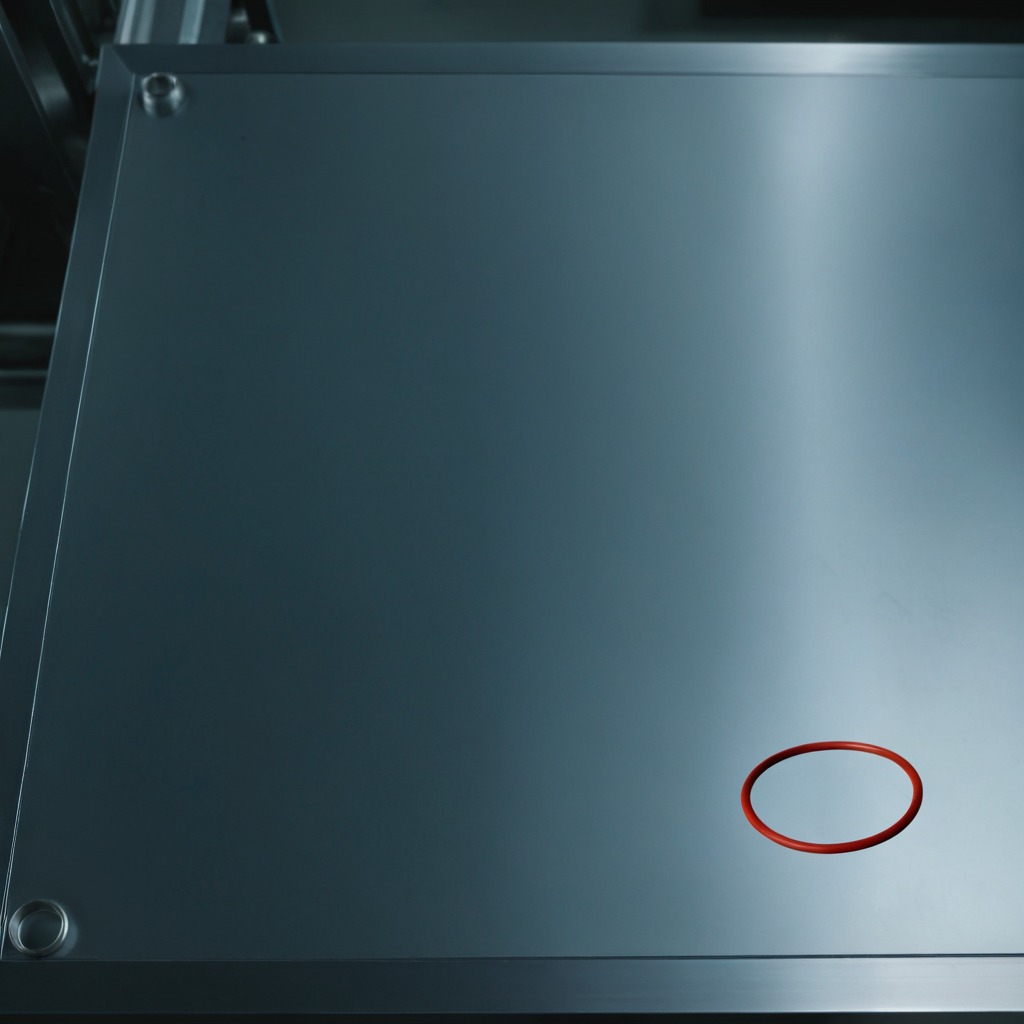
A rubber O-ring is lying on a metal table in a machine shop under fluorescent lights.